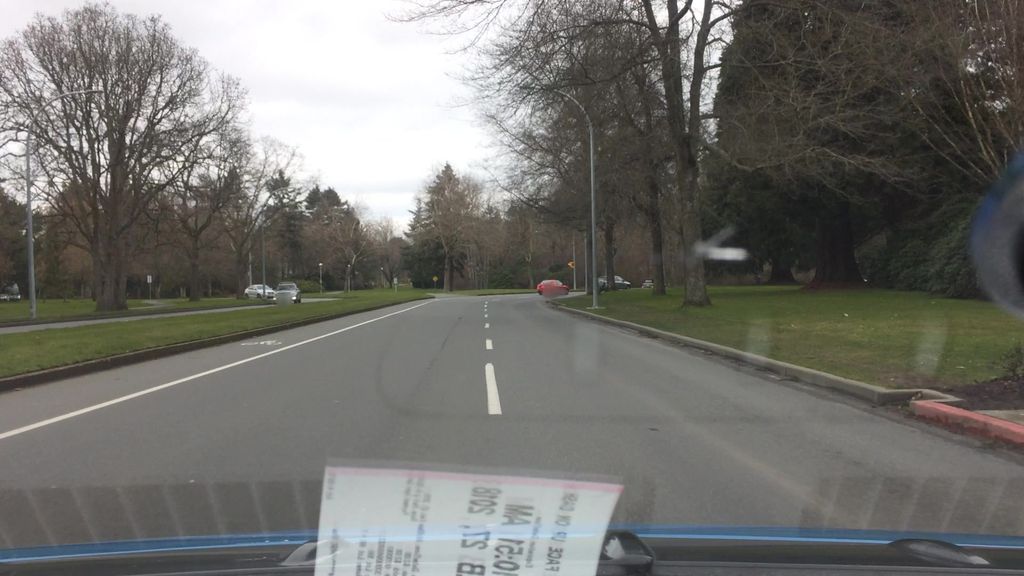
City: victoria